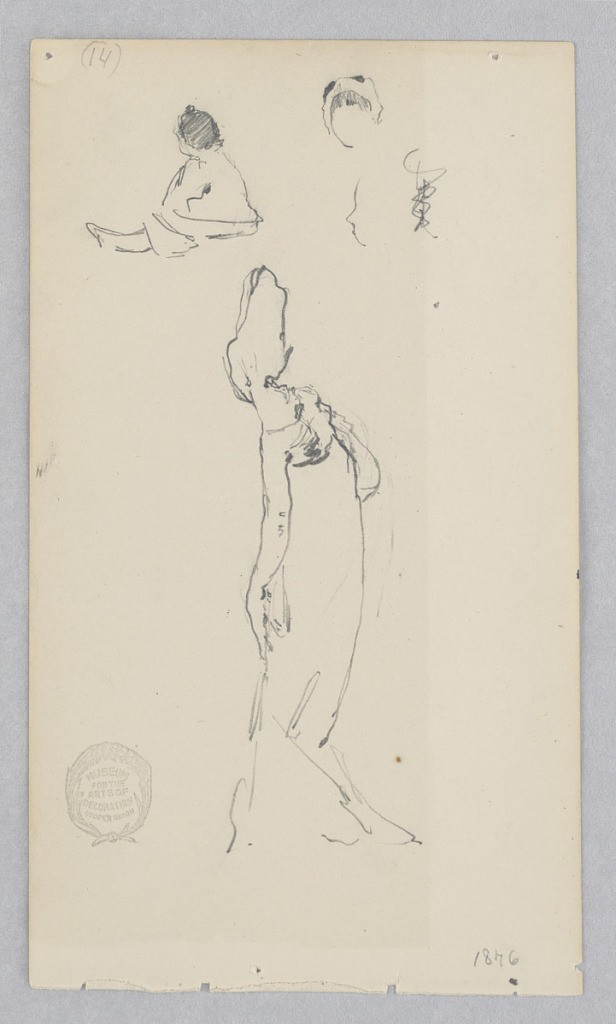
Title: Women and children
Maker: Robert Frederick Blum, American, 1857–1903
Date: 1876
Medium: Graphite on wove paper
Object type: Drawing
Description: Four sketches of figures;  Above, profile view of a young figure; Upper right, partial views of a young figure and partial views of a female figure's head; Center, female figure in a long gown.